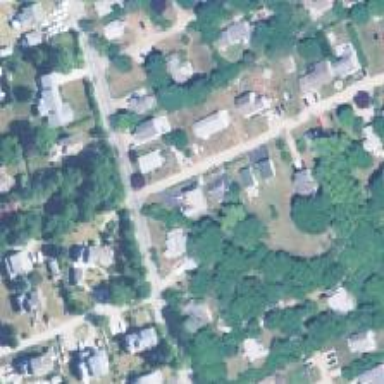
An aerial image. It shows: Neighborhood.